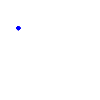
Particle: pion